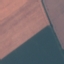
Land use / land cover: AnnualCrop